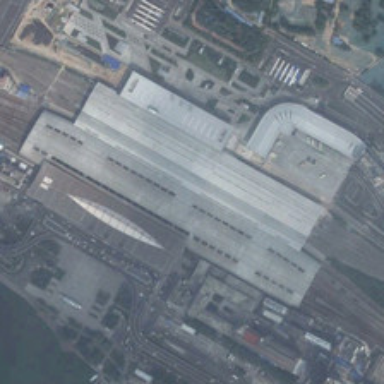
Many buildings and green trees are in two sides of a railway station .